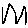
Label: zigzag